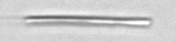
Label: fiber